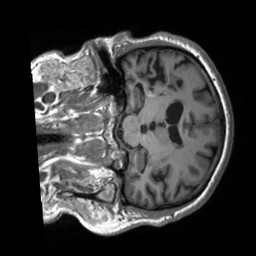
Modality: T1w
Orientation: coronal
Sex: male
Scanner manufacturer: siemens
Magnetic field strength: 3 T
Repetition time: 2.3 s
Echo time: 0.00226 s